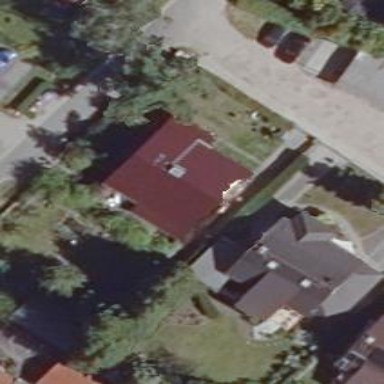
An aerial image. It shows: Simple house.